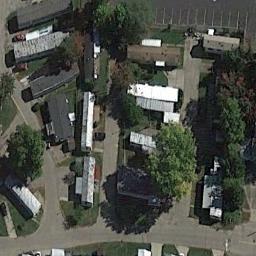
Label: residential